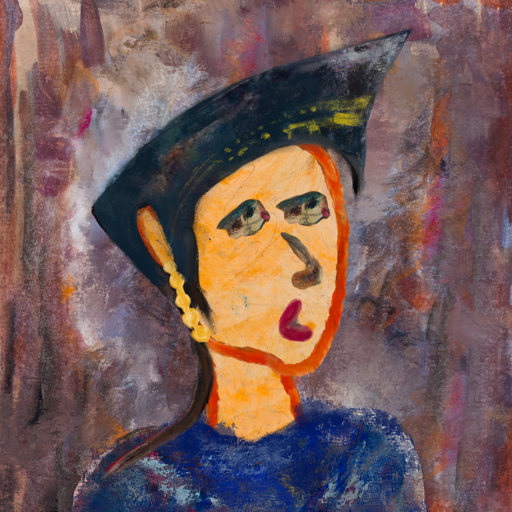
Background: Hypocrite, Head And Neck Side: Experience, Face Side: Pipe, Bust: Irani, Hair Side: Blank, Head Accessory: Irani, Second Necklace: Blank, Necklace: Blank, Baby: Blank